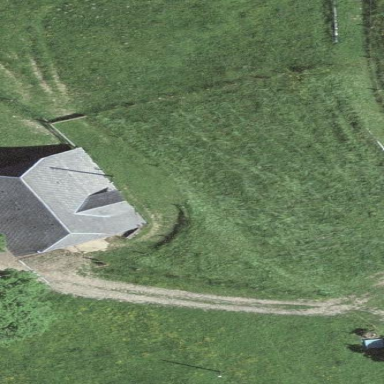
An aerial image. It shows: Farm auxiliary building.